Question: Please help me I am facing this problem where some of my applications classes are not visible or accessable in VB.NET while it is accessable in C# ,For example see this picture :

I tried using same namespace in C# and VB and found it is not recognizable in VB ,Why?
ofcourse all assemblies are added and namespaces are imported correctly.
I think this problem is related to my <URL>
and It just got started when I started WP development,I think it is not present in windows development
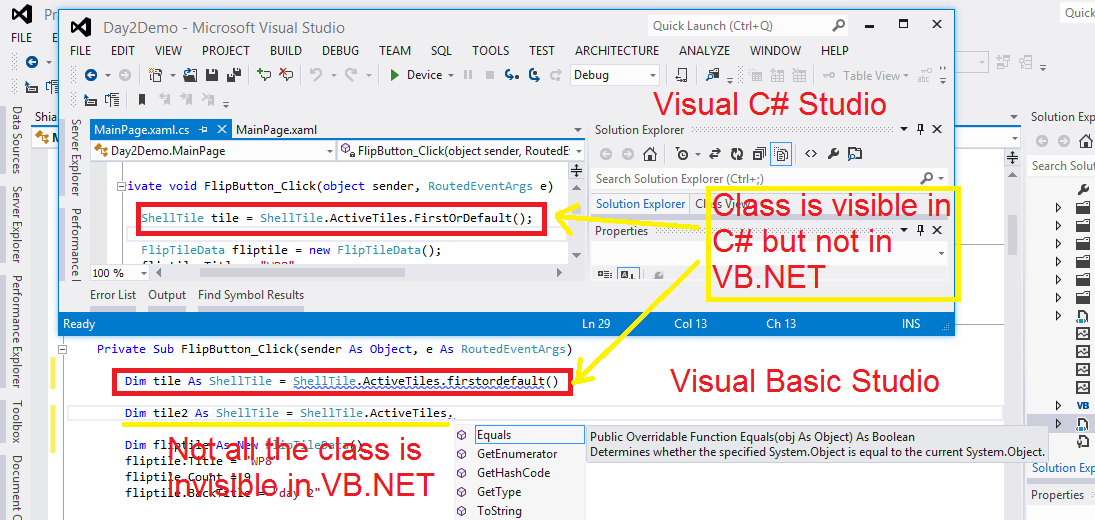
Answer: I did not find the solution but I rebuilt the whole WP project and the problem resolved and I can access the classes normally
Actually this is the <URL>
These types of errors are sooooo nasty.